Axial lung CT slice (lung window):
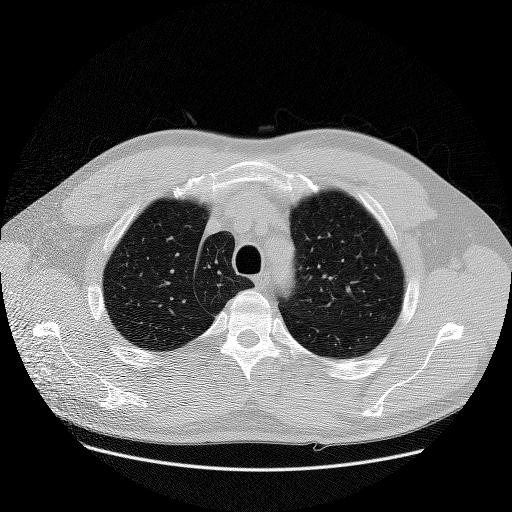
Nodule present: no